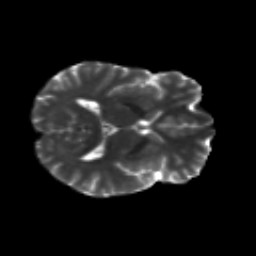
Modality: T2w
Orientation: axial
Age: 34
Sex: male
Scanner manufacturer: siemens
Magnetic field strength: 3 T
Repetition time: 8.8 s
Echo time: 0.085 s